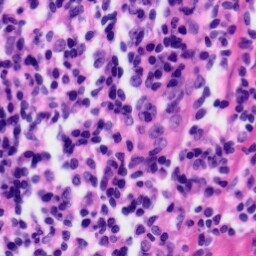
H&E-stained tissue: Tonsil